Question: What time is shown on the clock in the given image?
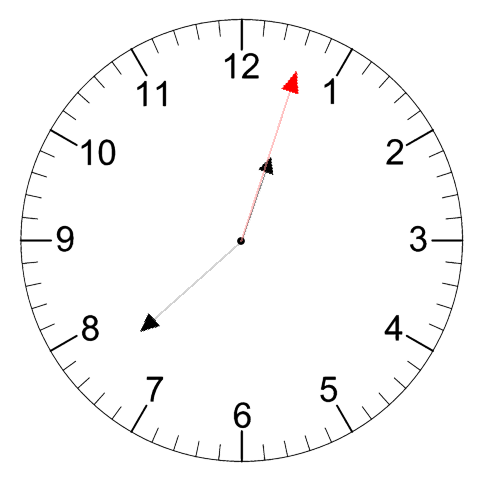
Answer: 12:38:03